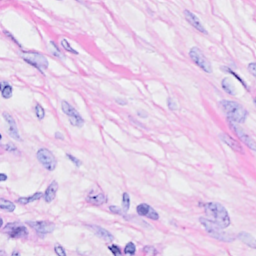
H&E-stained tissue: Breast